Question: I have the following data frame:
'''
structure(list(X1 = structure(c(1L, 1L, 1L, 1L, 1L, 1L, 1L, 1L,
2L, 2L, 2L, 2L, 2L, 2L, 2L, 2L, 2L, 2L, 3L, 3L, 3L, 3L, 4L, 4L,
4L, 4L, 4L, 5L, 5L, 5L, 5L, 5L, 5L, 5L, 5L, 5L, 5L, 6L, 6L, 6L
), .Label = c("1", "2", "3", "4", "5", "6"), class = "factor"),
X2 = structure(c(1L, 6L, 8L, 10L, 12L, 13L, 3L, 4L, 1L, 6L,
7L, 9L, 10L, 12L, 13L, 3L, 4L, 5L, 10L, 12L, 13L, 4L, 1L,
6L, 12L, 13L, 3L, 1L, 6L, 7L, 8L, 10L, 11L, 12L, 13L, 2L,
3L, 11L, 12L, 13L), .Label = c("I1", "I10", "I11", "I12",
"I13", "I2", "I3", "I4", "I5", "I6", "I7", "I8", "I9"), class = "factor")), .Names = c("X1",
"X2"), row.names = c(NA, -40L), class = "data.frame")
'''
Where in X1 is the person number and in X2 the group to which the person belongs to. One person can be in different groups.
Now I want to draw a line from each person to each group he belongs to. With 'plot()' I solved it this way:
'''
plot(0, xlim=c(0,1), ylim=c(0,1), type="n", axes=FALSE, xlab="", ylab="")
factor.to.int <- function(f) {
(as.integer(f) - 1) / (length(levels(f)) - 1)
}
segments(factor.to.int(data$X1), 0, factor.to.int(data$X2), 1, col=data$X1)
axis(1, at = seq(0, 1, by = 1 / (length(levels(data$X1)) - 1)), labels = levels(data$X1))
axis(3, at = seq(0, 1, by = 1 / (length(levels(data$X2)) - 1)), labels = levels(data$X2))
'''
The result looks like this:

Now I wondering how I can do this with ggplot2?
Thanks for your help!
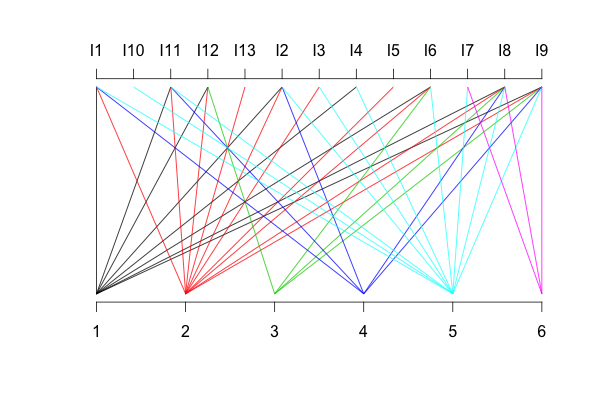
Answer: A simple 'ggplot2' version of your graph is possible by using 'geom_segment()' and transforming the data much like you did for the base graphics version. I've also included an arguably more polished version, using some of the more advanced customization options in ggplot2.
'''
# Using ggplot2 version 0.9.2.1
library(ggplot2)
dat$x1_norm = rangeTransform(as.integer(dat$X1))
dat$x2_norm = rangeTransform(as.integer(dat$X2))
dat$y1 = 0
dat$y2 = 1
# Simple version.
p1 = ggplot(dat, aes(x=x1_norm, xend=x2_norm, y=y1, yend=y2, colour=X1)) +
geom_segment(size=1.2) +
scale_colour_brewer(palette="Set1", name="Person")
ggsave(plot=p1, filename="plot_1.png", height=3.5, width=6)
'''

'''
# Fancy version.
# Create separate data.frames to manually specify axis ticks and axis text.
axis_1 = data.frame(x=rangeTransform(as.integer(unique(dat$X1))),
y=0, label=as.character(unique(dat$X1)))
axis_2 = data.frame(x=rangeTransform(as.integer(unique(dat$X2))),
y=1, label=as.character(unique(dat$X2)))
p2 = ggplot(data=dat) +
theme_bw() +
theme(axis.title=element_blank()) +
theme(axis.text=element_blank()) +
theme(axis.ticks=element_blank()) +
theme(panel.grid=element_blank()) +
geom_segment(aes(x=x1_norm, xend=x2_norm, y=y1, yend=y2, colour=X1),
size=1.2) +
geom_segment(x=0, xend=1, y=0, yend=0, size=0.7) +
geom_segment(x=0, xend=1, y=1, yend=1, size=0.7) +
scale_colour_brewer(palette="Set1", name="Person") +
scale_y_continuous(limits=c(-0.2, 1.2), expand=c(0, 0)) +
geom_segment(data=axis_1, aes(x=x, xend=x, y=y, yend=y-0.025), size=0.7) +
geom_segment(data=axis_2, aes(x=x, xend=x, y=y, yend=y+0.025), size=0.7) +
geom_text(data=axis_1, aes(label=label, x=x, y=y - 0.075)) +
geom_text(data=axis_2, aes(label=label, x=x, y=y + 0.075))
ggsave(plot=p2, filename="plot_2.png", height=3.5, width=6)
'''